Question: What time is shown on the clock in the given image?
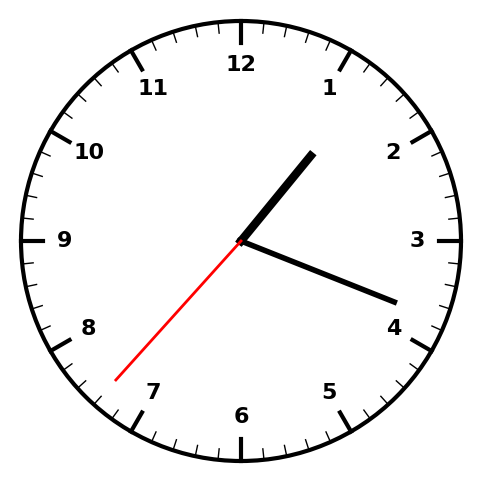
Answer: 01:18:37